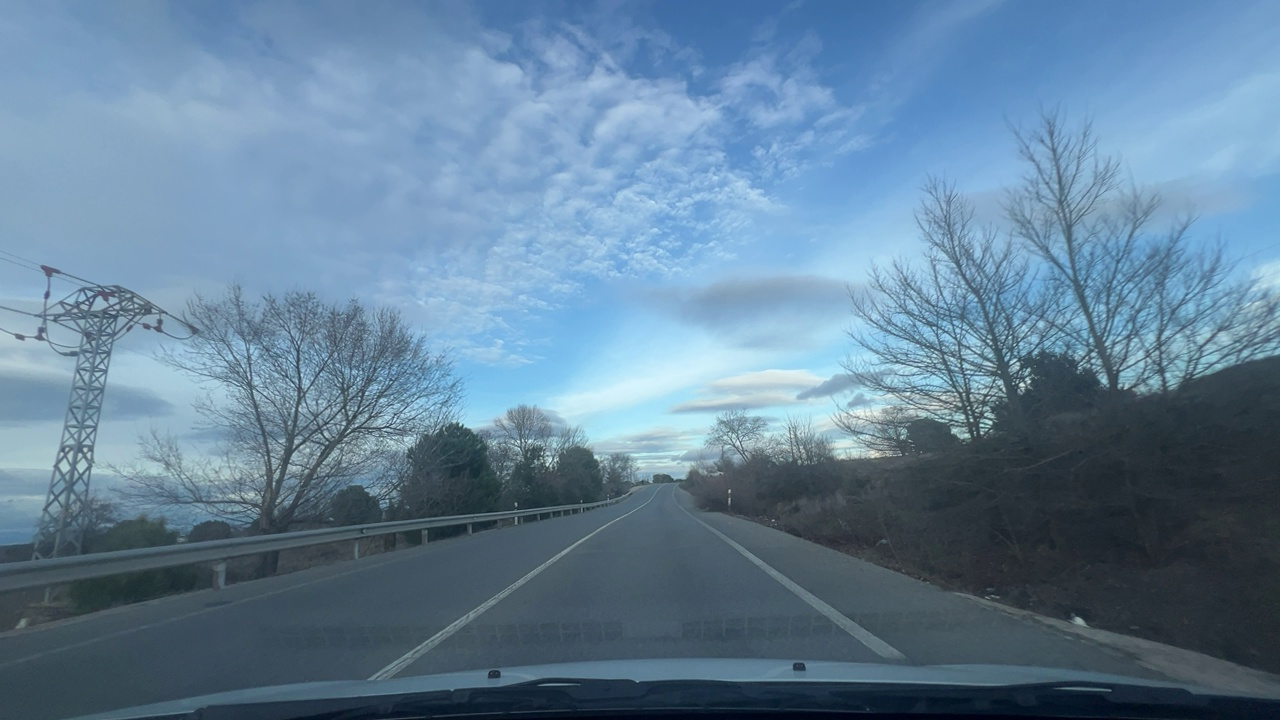
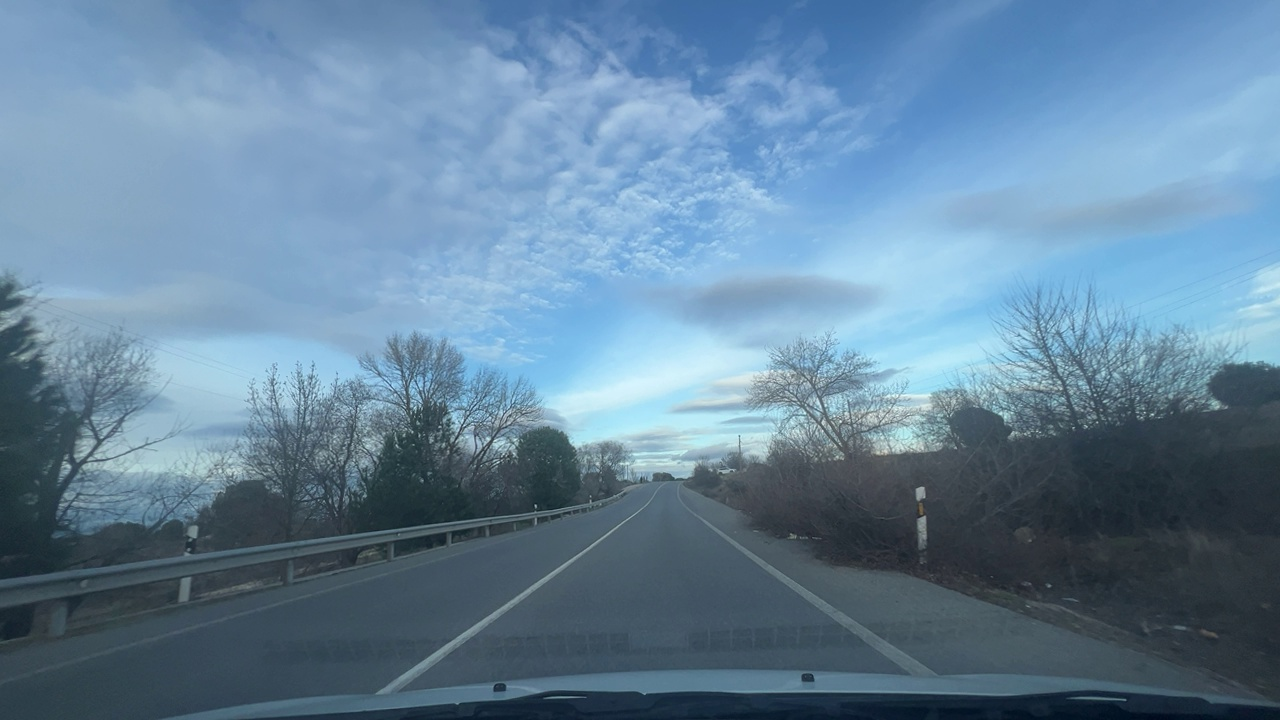
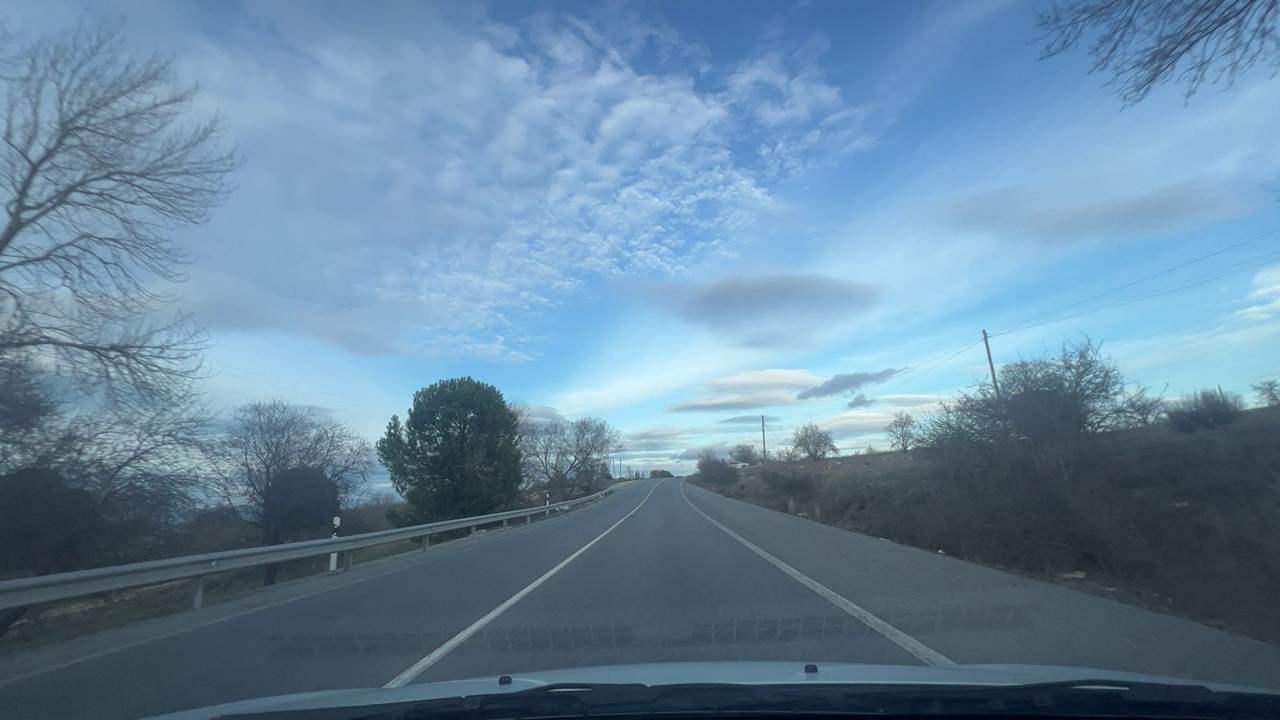
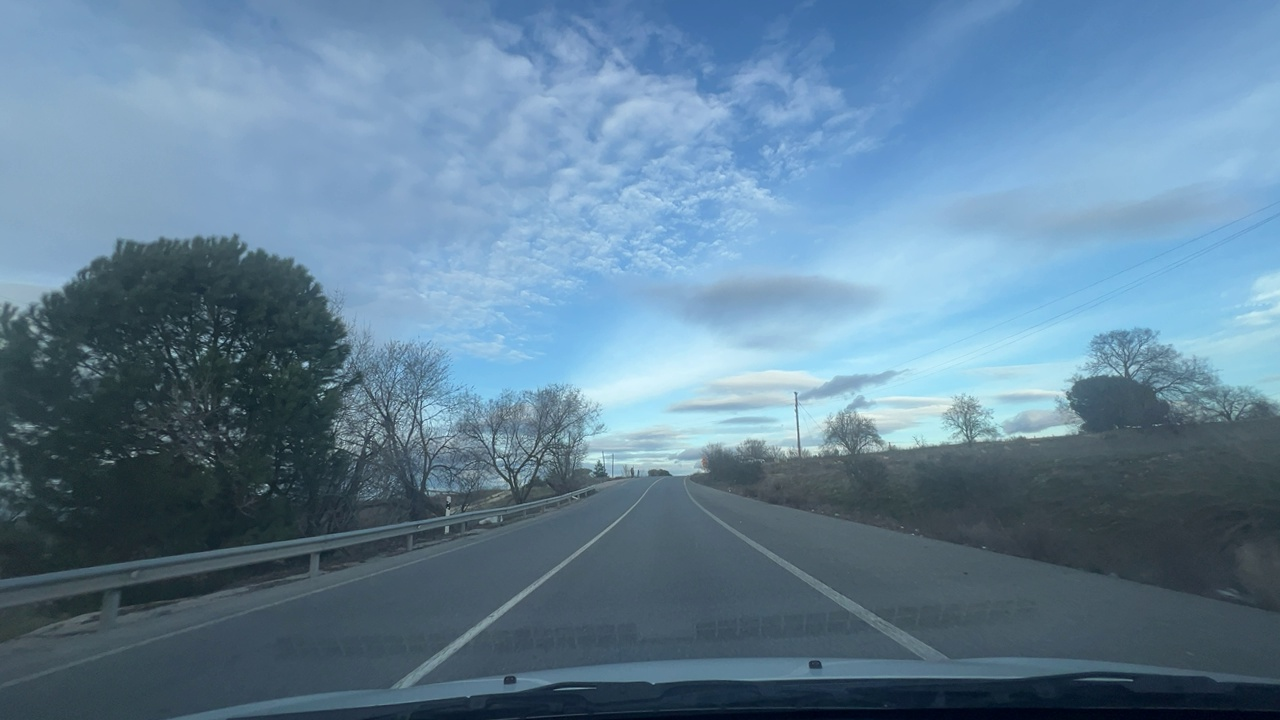
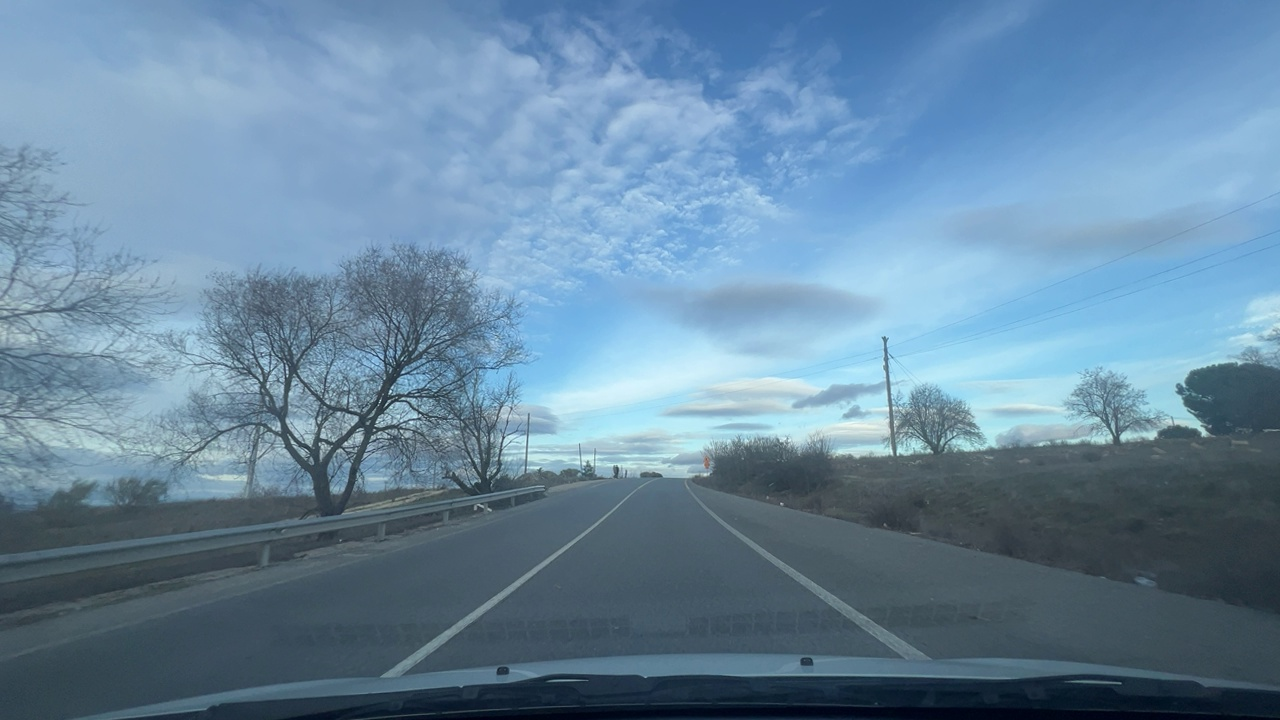
Situation: empty
Question: Is the ego vehicle traveling on a narrow street with sidewalks or bike lanes directly adjacent to the roadway?
Answer: No
Reasoning: There are no sidewalks or bike lanes visible

Situation: empty
Question: Are pedestrians or cyclists moving alongside the ego vehicle on the right side?
Answer: No
Reasoning: There are no pedestrians or cyclists alongside the ego vehicle

Situation: empty
Question: Is pedestrian's current path intersecting with the trajectory of the ego vehicle?
Answer: No
Reasoning: There are no pedestrians visible

Situation: empty
Question: Are pedestrians or cyclists moving alongside the ego vehicle on the left side?
Answer: No
Reasoning: There are no pedestrians visible